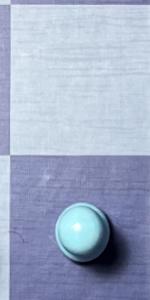
Label: Pawn_White